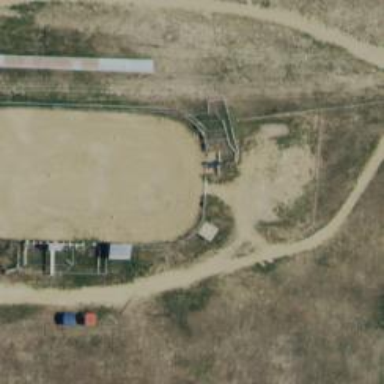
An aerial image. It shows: Equestrian pitch for leisure land sports.